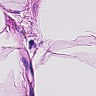
Metastatic tissue present: no